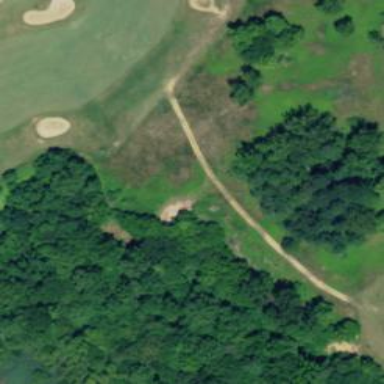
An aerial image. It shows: Path for both road and golf.